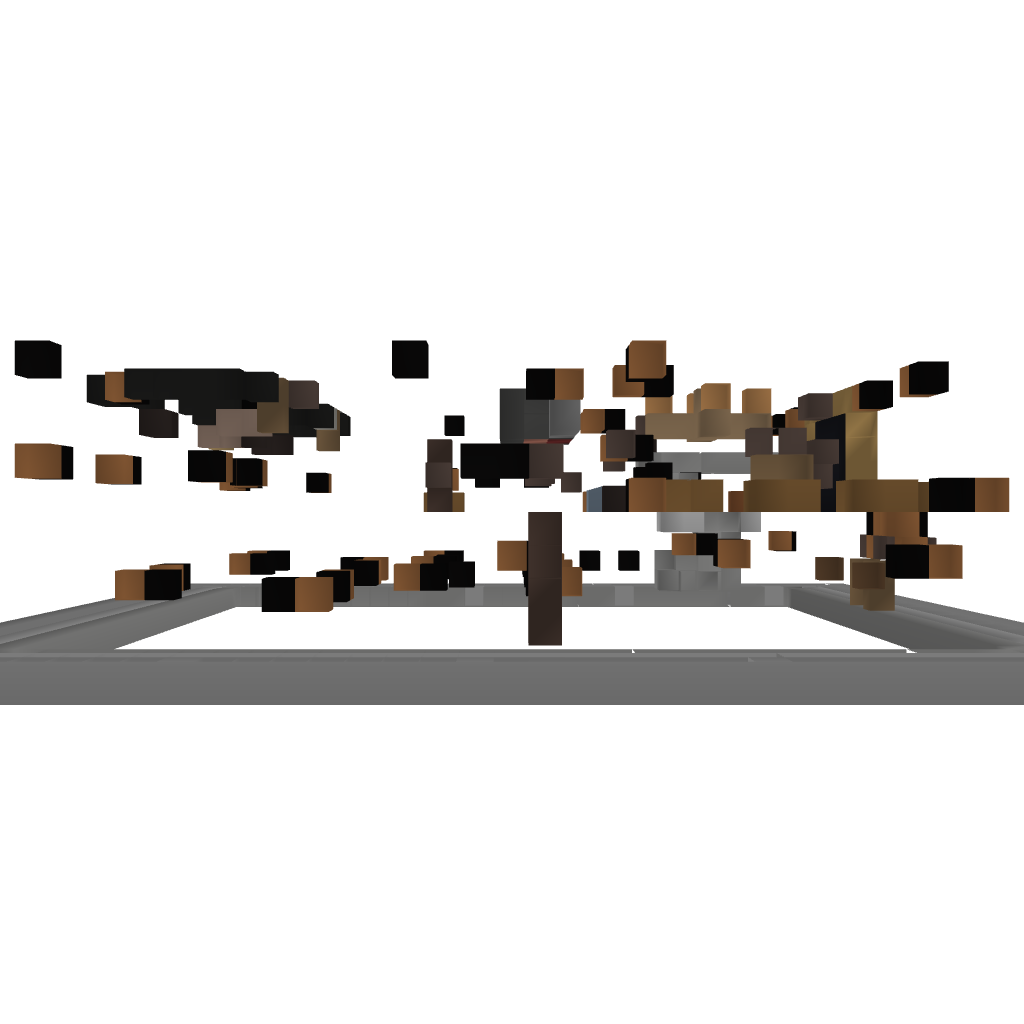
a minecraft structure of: Clay House